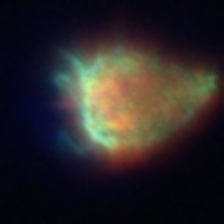
Taxon: Ciliates
Group: Other